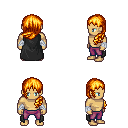
a pixel art fantasy rpg character, male body template, human, tanned skin, black cape, magenta pants, light blonde left-swept hairstyle, white cloth bandages, four views (front, back, left, right), 2x2 character sprite sheet, small pixel art, hard edges, no anti-aliasing